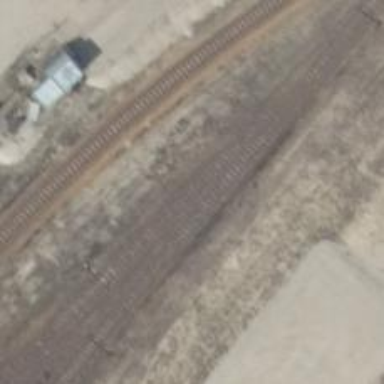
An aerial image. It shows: Railway yard.